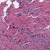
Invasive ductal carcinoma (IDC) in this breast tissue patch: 1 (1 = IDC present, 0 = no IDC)